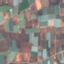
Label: PermanentCrop